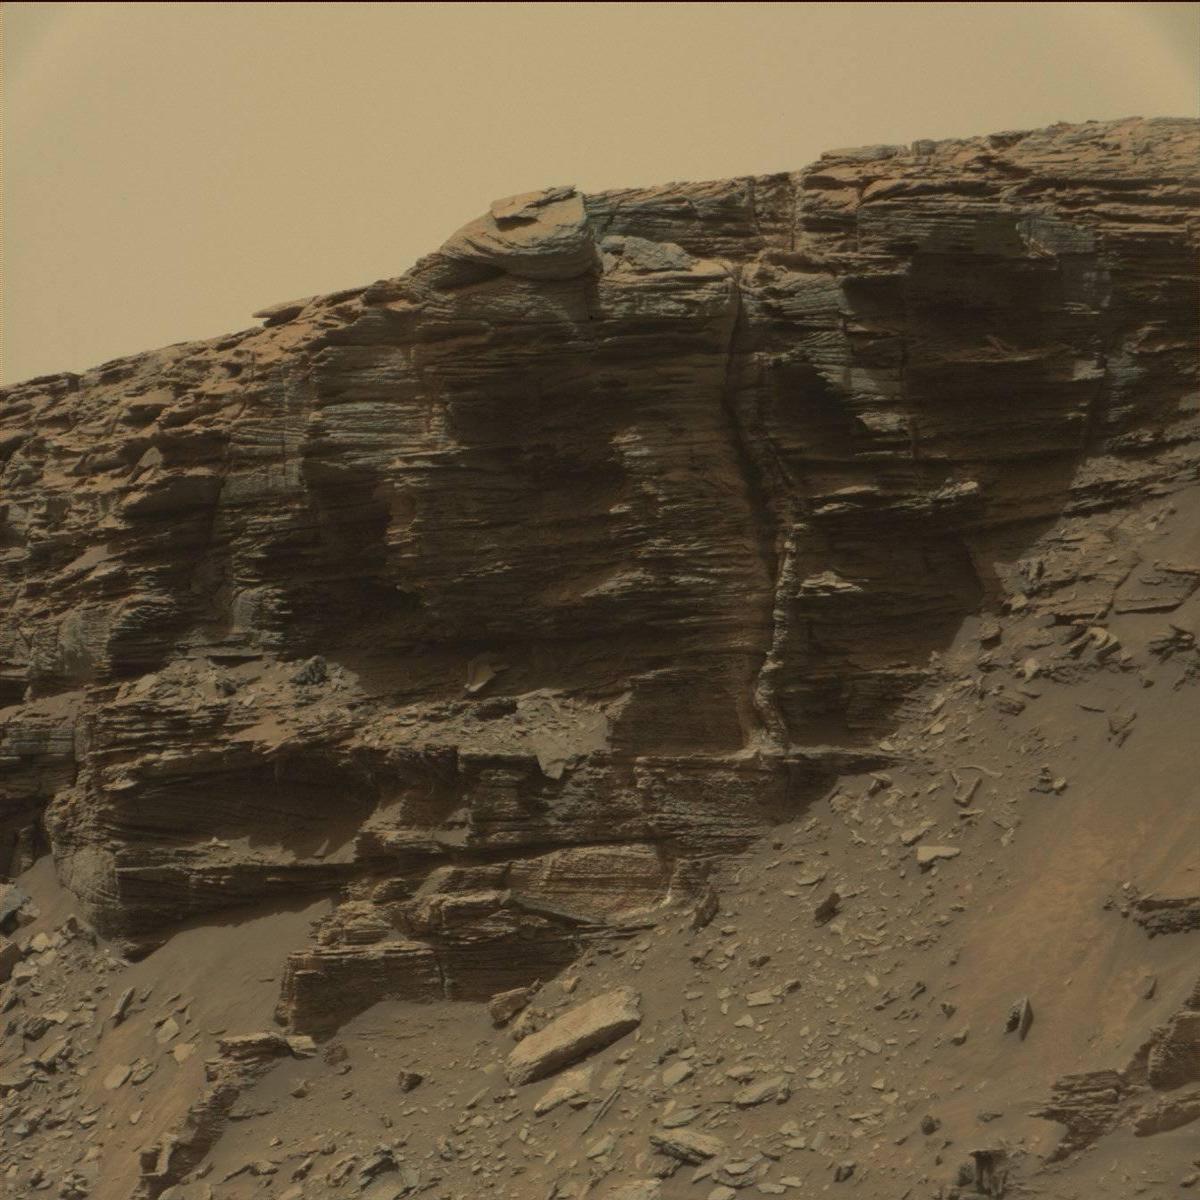
Terrain classes present: Bedrock, Rock, Sand / Soil, Sky